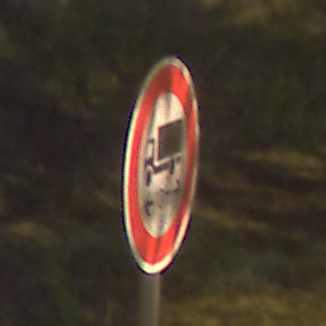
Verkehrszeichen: TatsaechlicheLaenge
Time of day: Night
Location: Outdoor (Suburban)
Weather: PartlyCloudy
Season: NotSpecified
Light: Artificial